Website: apple-inc
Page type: customer-info-address
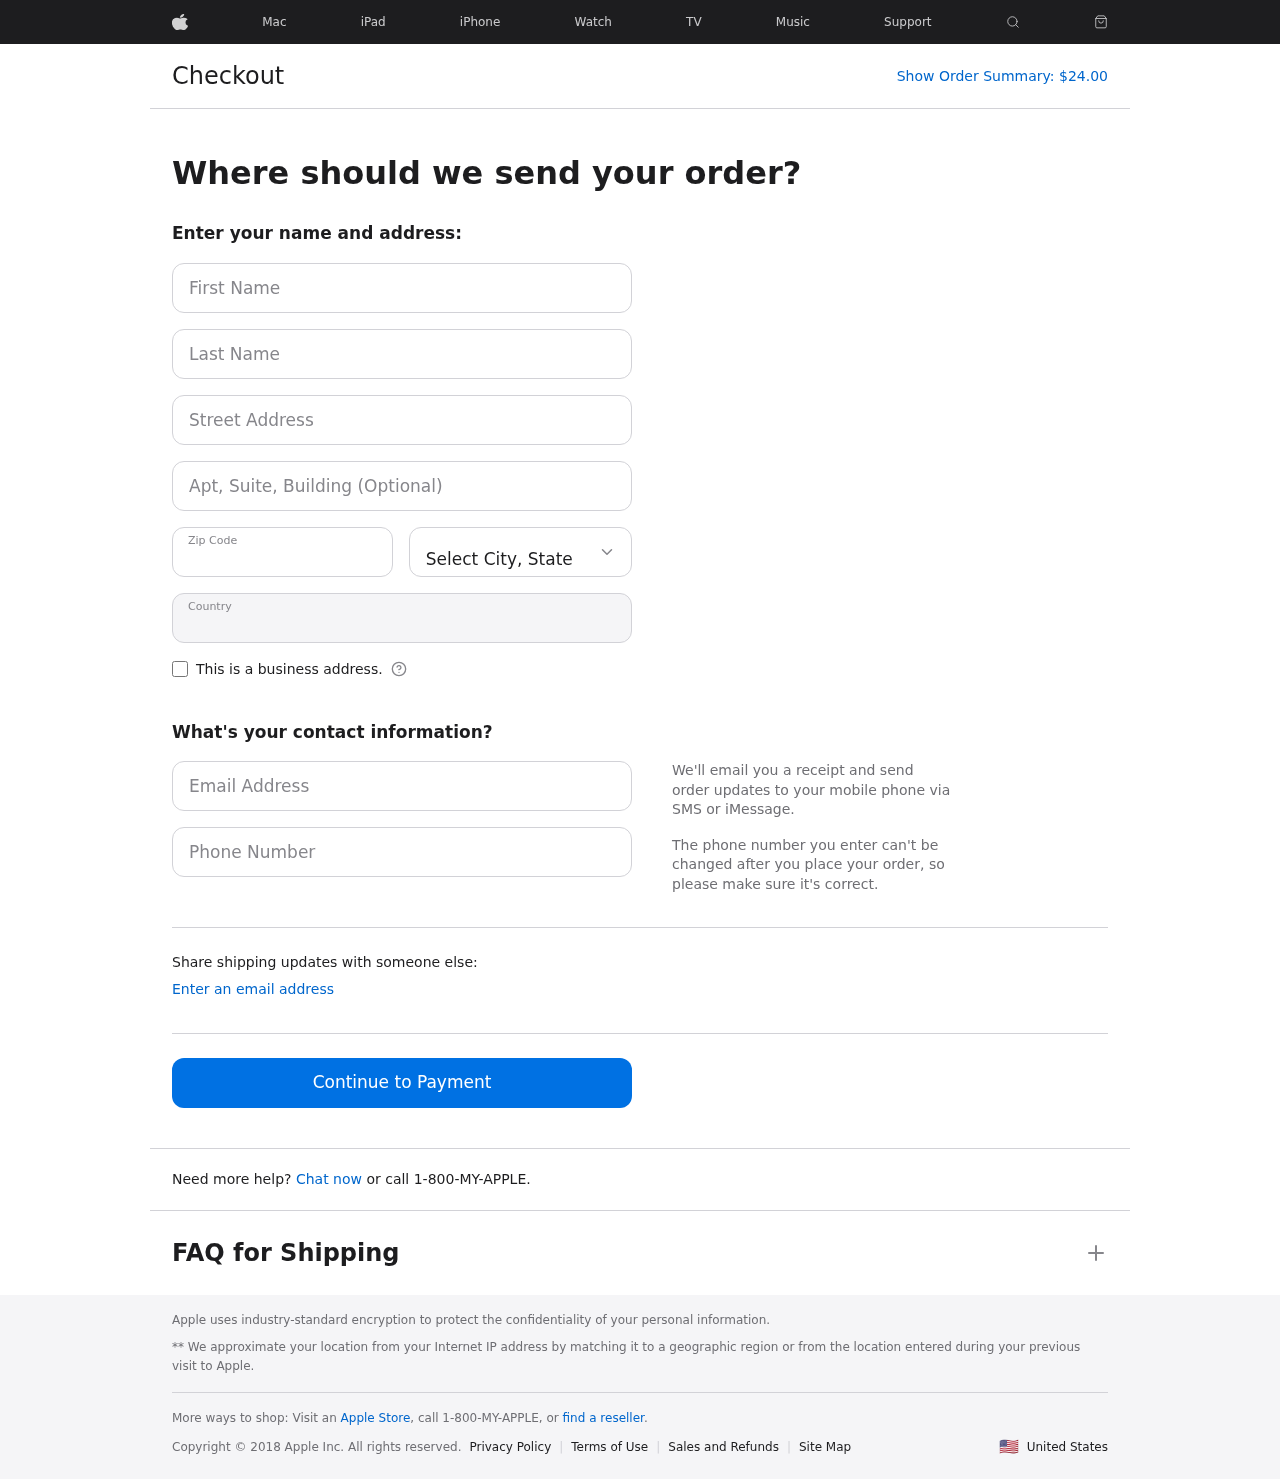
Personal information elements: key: PII_CITY_STATE
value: Mcdanielport, ME
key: PII_COUNTRY
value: United States
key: PII_EMAIL
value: brittany_sandoval@gmail.com
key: PII_FIRSTNAME
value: Brittany
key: PII_LASTNAME
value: Sandoval
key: PII_PHONE
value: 8055136637
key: PII_POSTCODE
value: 21029
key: PII_STREET
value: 9878 Thomas Loop Suite 212
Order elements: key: ORDER_TOTAL
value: $24.00